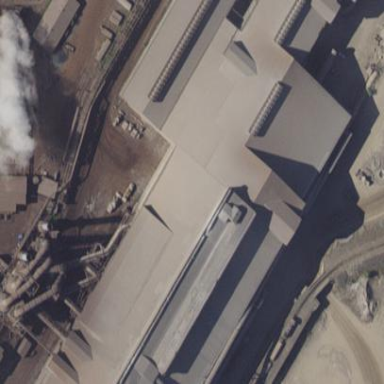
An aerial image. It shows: Industrial building.